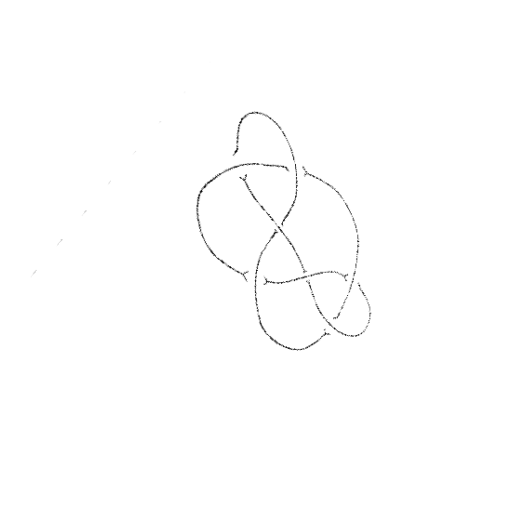
Crossing number: 7